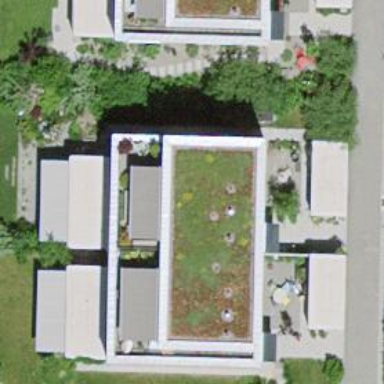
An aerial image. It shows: Flat-roofed building.